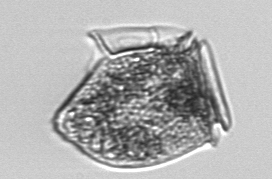
Label: Dinophysis_norvegica